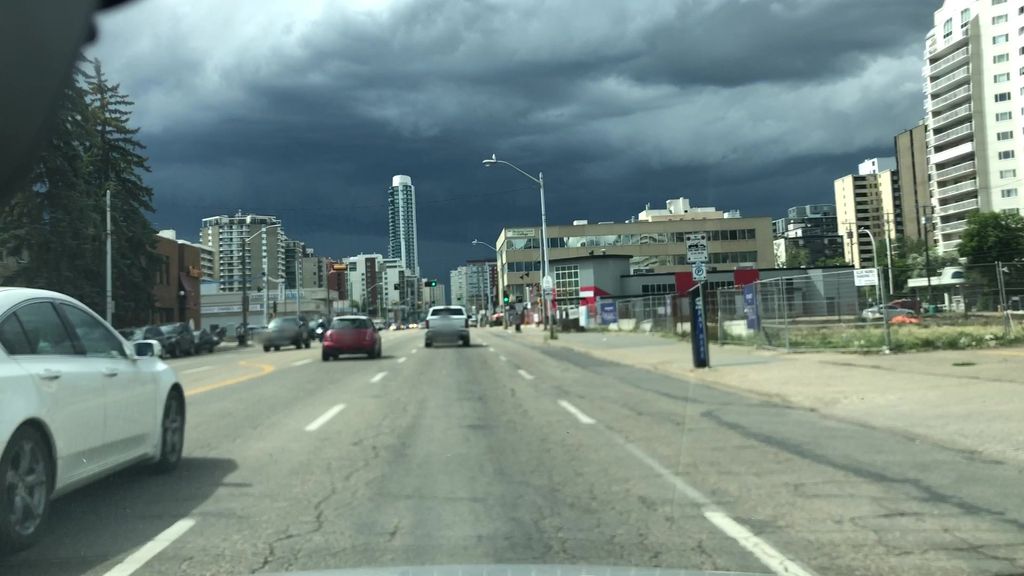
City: edmonton